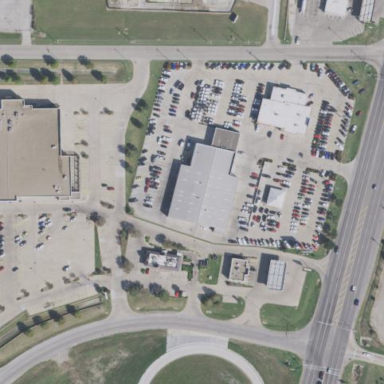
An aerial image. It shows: Car shop.